Question: Following the answer given in <URL>, I can get a polygon to render on a plot with each click:

However, I can't seem to find an easy way to allow the 'polygon()' to persist. The way I have it now, the both the initial plot and the annotation are replotted each time.
What is the (a) right way to decouple the annotation and plot so that multiple annotations can be created?
I feel like I can use the "Paint Circle" button to add a new 'polygon()', but I am not sure how to create a new "object" like that in R.
Code:
### server.R
'''
library(shiny)
library(maps)
library(mapdata)
library(rworldmap)
library(gridExtra)
circleFun <- function(center = c(0,0),radius = 1, npoints = 100){
tt <- seq(0,2*pi,length.out = npoints)
xx <- center[1] + radius * cos(tt)
yy <- center[2] + radius * sin(tt)
return(data.frame(x = xx, y = yy))
}
shinyServer(function(input, output) {
# Reactive dependencies
buttonClicked <- reactive(input$paintupdate)
isolate({
theworld <- function() {
myplot <- map("world2", wrap=TRUE, plot=TRUE,
resolution=2)
}})
user.circle <- function() {
if (buttonClicked() > 0) {
cur.circ <- circleFun(c(input$plotclick$x,input$plotclick$y),
radius=input$radius*100, npoints = 30)
polygon(x=cur.circ$x,y=cur.circ$y,
col = rainbow(1000,s=0.5,alpha=0.5)[input$circlecolor])
}
}
output$myworld <- renderPlot({
theworld()
user.circle()
})
output$clickcoord <- renderPrint({
# get user clicks, report coords
if ("plotclick" %in% names(input)) {
print(input$plotclick)
}
print(buttonClicked())
})
})
'''
### ui.R
'''
library(shiny)
# Define UI for application
shinyUI(pageWithSidebar(
# Application title
headerPanel("App"),
sidebarPanel(
sliderInput("radius",
"Location radius",
min = 0,
max = 1,
value = 0.1,
round=FALSE,
step=0.001),
sliderInput("circlecolor",
"Circle color (hue)",
min=0,
max=1000,
step=1,
value=sample(1:1000,1)),
actionButton("paintupdate", "Paint Circle"),
textOutput("clickcoord")
),
mainPanel(
tabsetPanel(
tabPanel("Map",
plotOutput("myworld", height="650px",width="750px",
clickId="plotclick")
)
)
)
))
'''
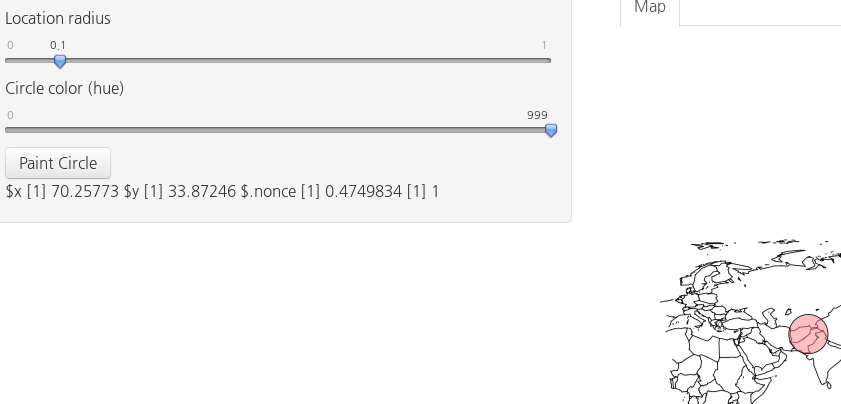
Answer: You can change your example slightly and add a 'reactiveValue' to make this work
'''
library(shiny)
library(maps)
library(mapdata)
library(rworldmap)
library(gridExtra)
circleFun <- function(center = c(0,0),radius = 1, npoints = 100){
tt <- seq(0,2*pi,length.out = npoints)
xx <- center[1] + radius * cos(tt)
yy <- center[2] + radius * sin(tt)
return(data.frame(x = xx, y = yy))
}
library(shiny)
# Define UI for application
runApp(
list(ui = pageWithSidebar(
# Application title
headerPanel("App"),
sidebarPanel(
sliderInput("radius",
"Location radius",
min = 0,
max = 1,
value = 0.1,
round=FALSE,
step=0.001),
sliderInput("circlecolor",
"Circle color (hue)",
min=0,
max=1000,
step=1,
value=sample(1:1000,1)),
actionButton("paintupdate", "Paint Circle"),
textOutput("clickcoord")
),
mainPanel(
tabsetPanel(
tabPanel("Map",
plotOutput("myworld", height="650px",width="750px",
clickId="plotclick")
)
)
)
),
server = function(input, output, session) {
# Reactive dependencies
myReact <- reactiveValues()
buttonClicked <- reactive(input$paintupdate)
isolate({
theworld <- function() {
myplot <- map("world2", wrap=TRUE, plot=TRUE,
resolution=2)
}})
user.circle <- function(a,b,c,d) {
cur.circ <- circleFun(c(a,b),
radius=c, npoints = 30)
polygon(x=cur.circ$x,y=cur.circ$y,
col = rainbow(1000,s=0.5,alpha=0.5)[d])
}
observe({
if (buttonClicked() > 0) {
# take a dependence on button clicked
myReact$poly <- c(isolate(myReact$poly), list(list(a=isolate(input$plotclick$x), b= isolate(input$plotclick$y)
,c=isolate(input$radius*100), d = isolate(input$circlecolor))))
}
}, priority = 100)
output$myworld <- renderPlot({
theworld()
for(i in seq_along(myReact$poly)){
do.call(user.circle, myReact$poly[[i]])
}
})
output$clickcoord <- renderPrint({
# get user clicks, report coords
if ("plotclick" %in% names(input)) {
print(input$plotclick)
}
print(buttonClicked())
})
}), display.mode= "showcase"
)
'''